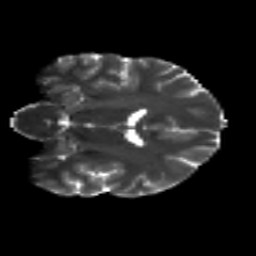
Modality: T2w
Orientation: coronal
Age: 20
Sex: male
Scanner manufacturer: siemens
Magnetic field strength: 3 T
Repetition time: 8.8 s
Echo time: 0.085 s